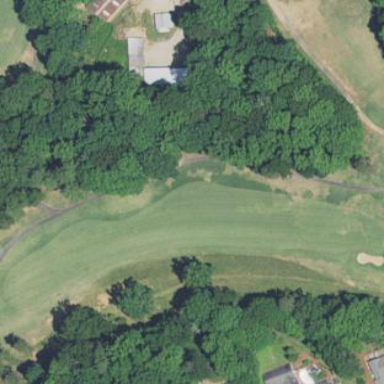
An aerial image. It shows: Golf fairway in the image.